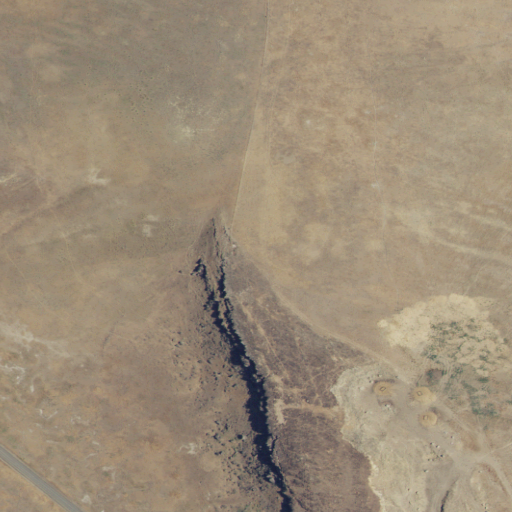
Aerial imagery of cliff(s) in Idaho named Rocky Point containing grassland, shrub, and open development